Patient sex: F
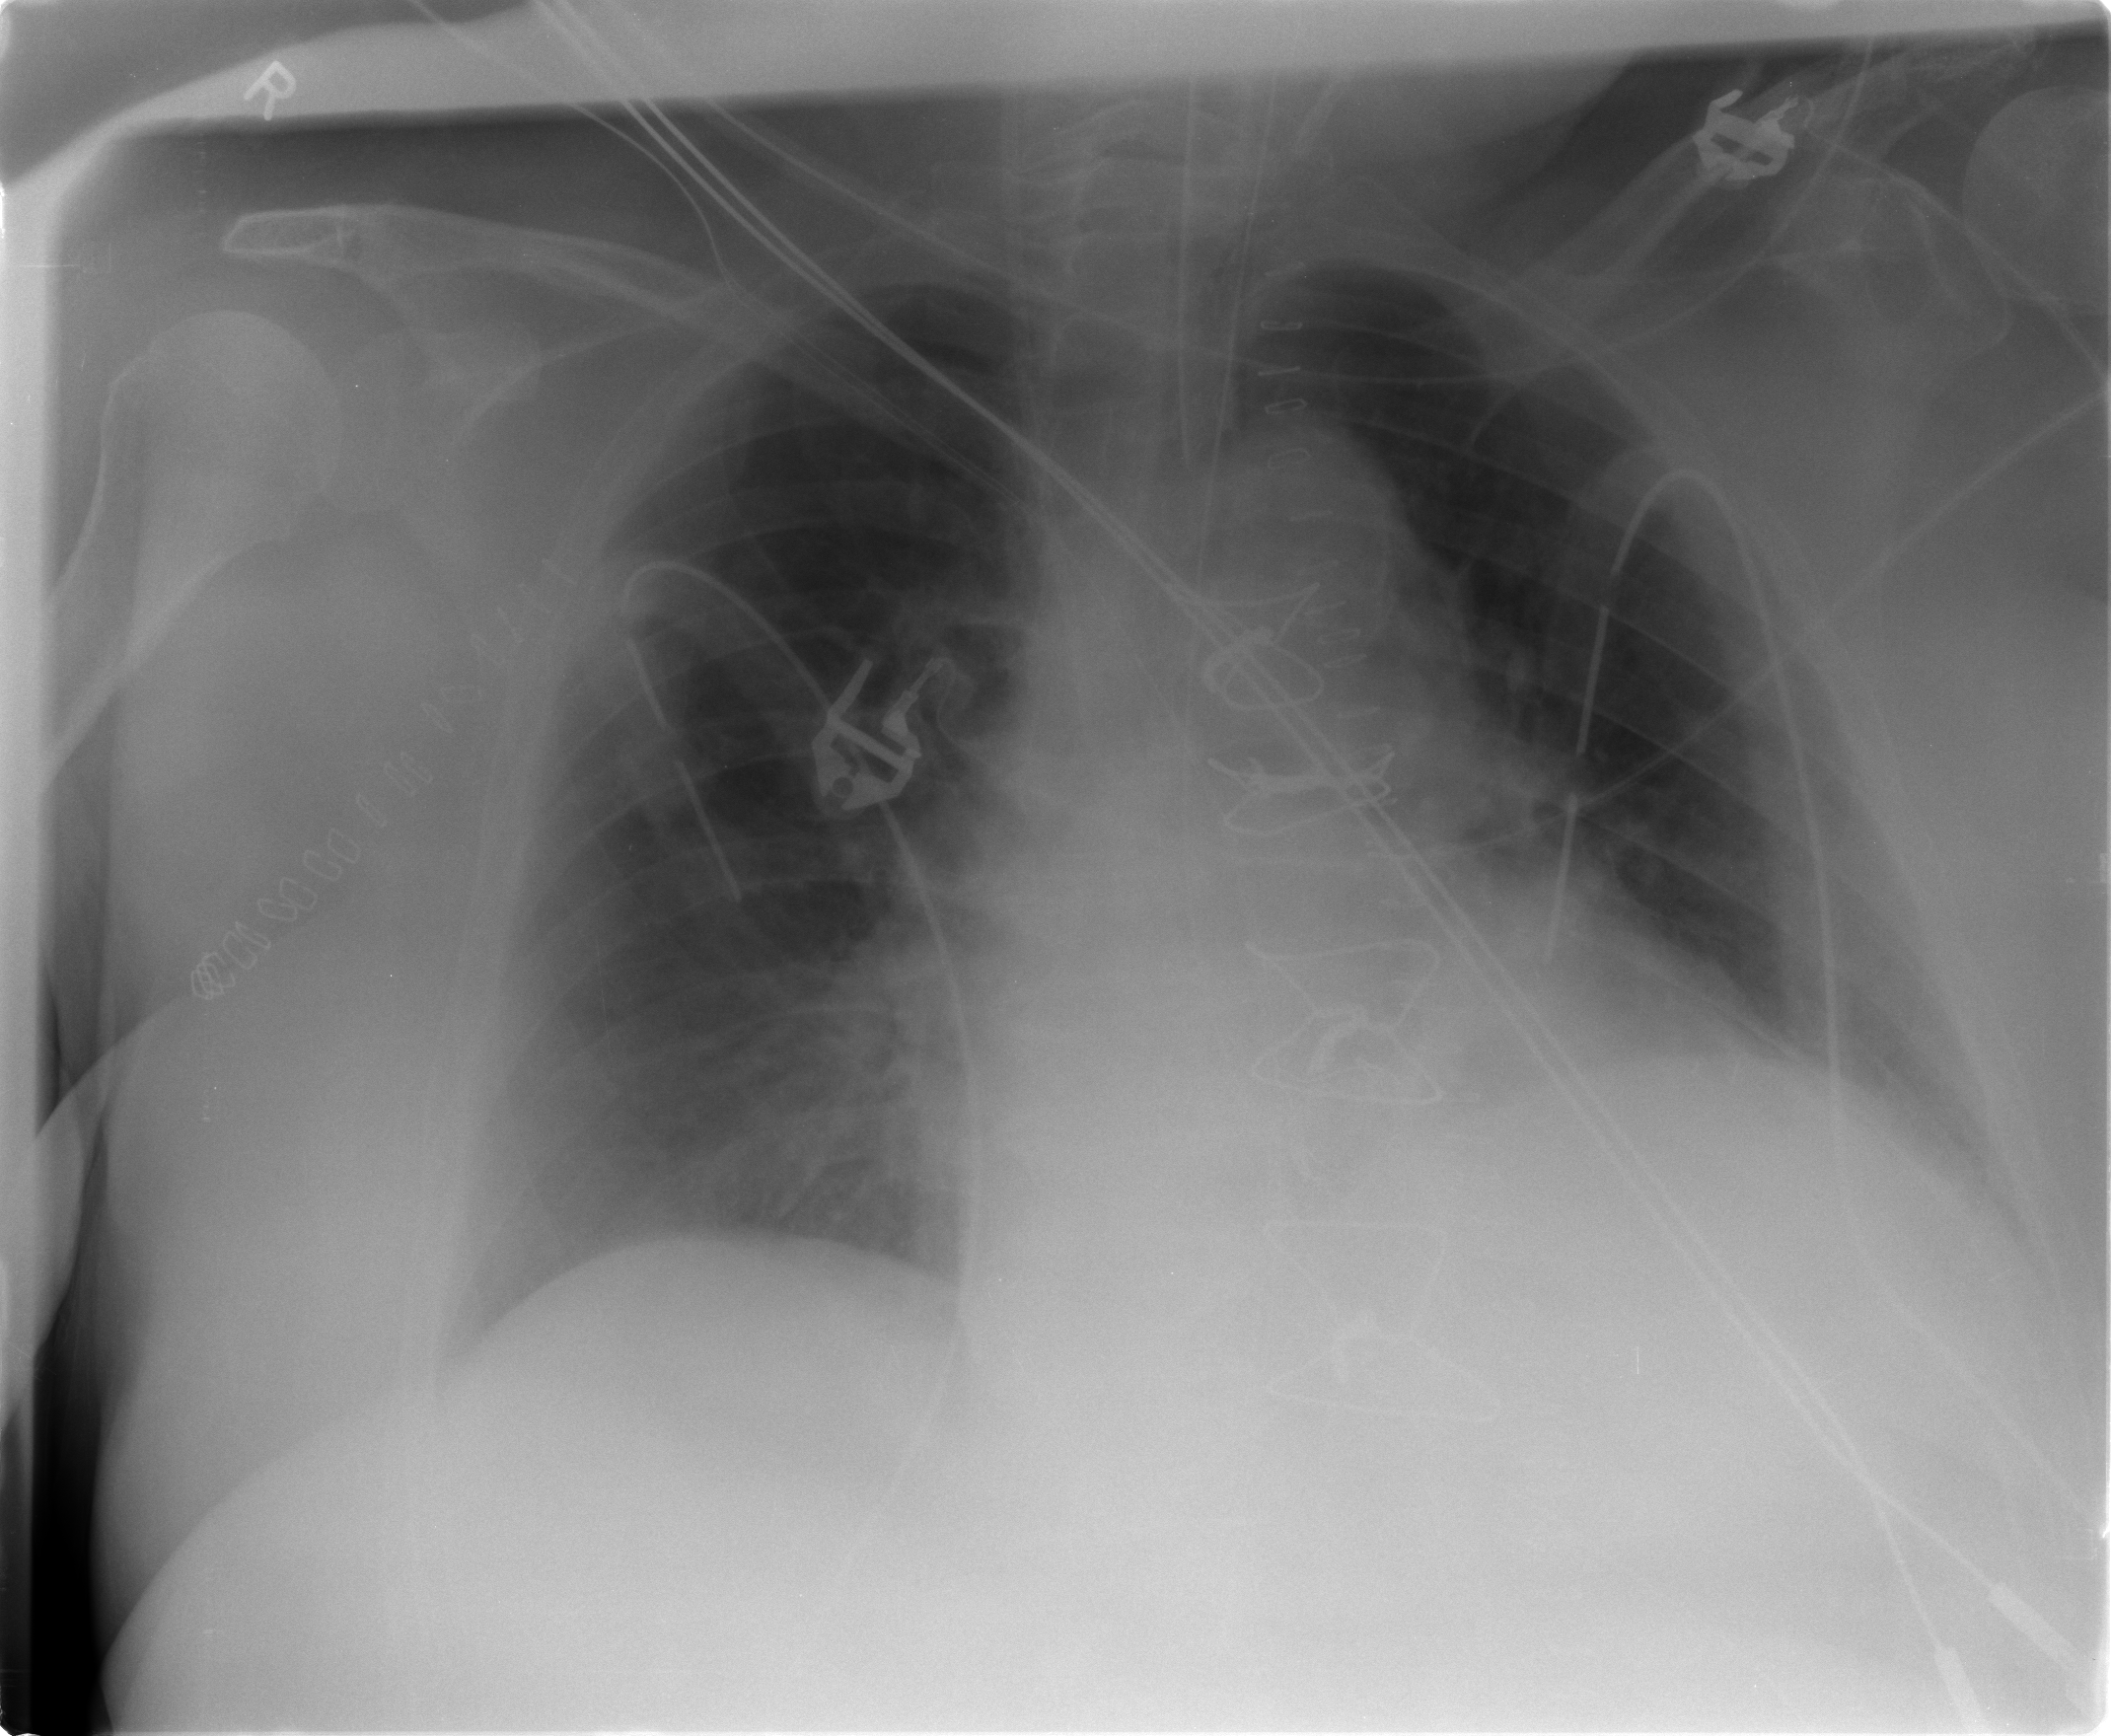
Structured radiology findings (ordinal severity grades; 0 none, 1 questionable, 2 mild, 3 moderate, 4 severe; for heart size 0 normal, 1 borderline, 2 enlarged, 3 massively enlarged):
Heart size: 2
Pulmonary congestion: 2
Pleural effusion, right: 0
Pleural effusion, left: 0
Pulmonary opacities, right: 2
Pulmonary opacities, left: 2
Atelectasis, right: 2
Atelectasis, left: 2